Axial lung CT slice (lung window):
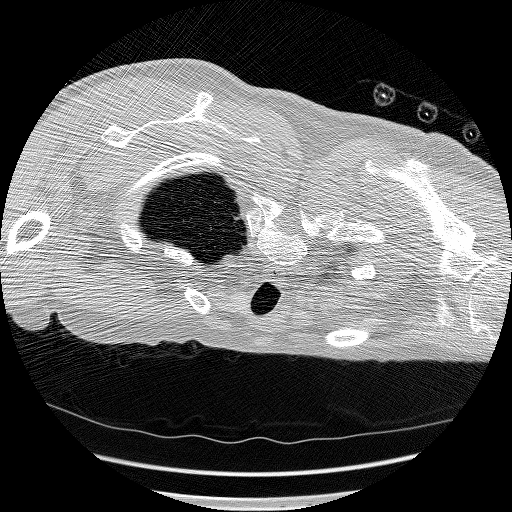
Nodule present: no